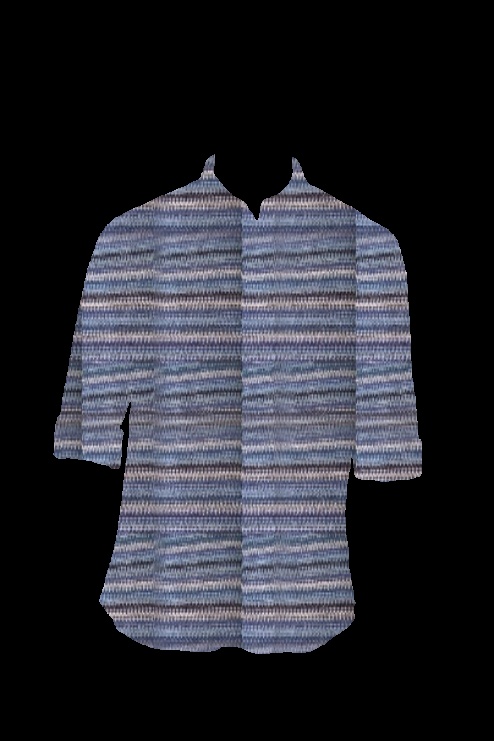
blue multi stripe tee